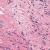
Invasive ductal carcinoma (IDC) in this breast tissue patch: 1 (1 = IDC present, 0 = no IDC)